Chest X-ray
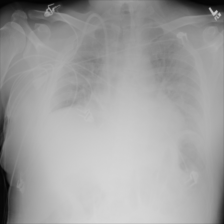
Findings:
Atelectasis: negative
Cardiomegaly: negative
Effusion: negative
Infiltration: negative
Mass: negative
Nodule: negative
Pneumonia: negative
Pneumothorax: negative
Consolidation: negative
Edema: negative
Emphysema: negative
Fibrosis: negative
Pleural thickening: negative
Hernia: negative